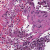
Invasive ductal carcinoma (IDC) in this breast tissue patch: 0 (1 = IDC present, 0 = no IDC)